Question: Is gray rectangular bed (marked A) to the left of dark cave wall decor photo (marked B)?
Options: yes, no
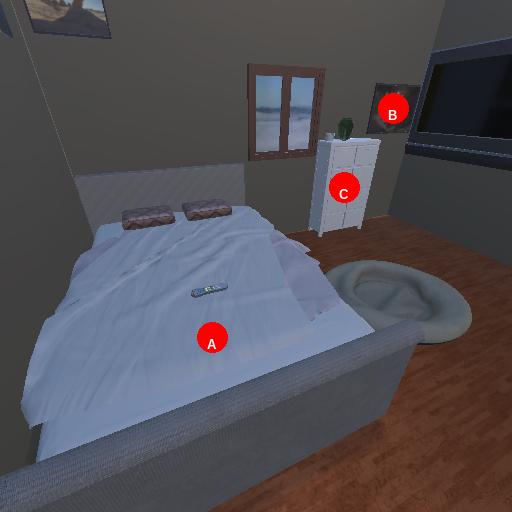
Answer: yes